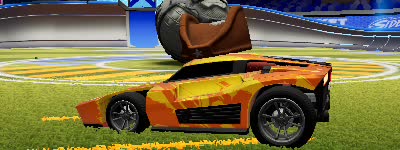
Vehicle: breakout